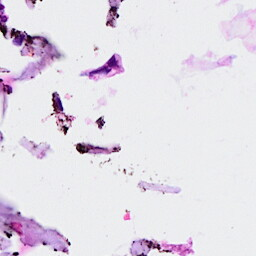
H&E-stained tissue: Breast